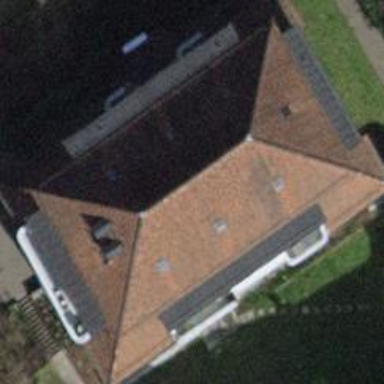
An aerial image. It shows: Building with hipped roof shape.